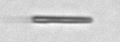
Label: fiber